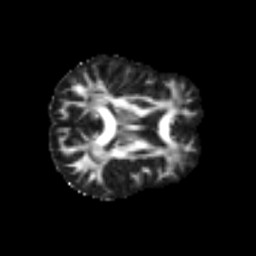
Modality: FA
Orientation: axial
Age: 49
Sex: male
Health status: ill
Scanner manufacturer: siemens
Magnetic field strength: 3 T
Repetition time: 8.7 s
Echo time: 0.11 s